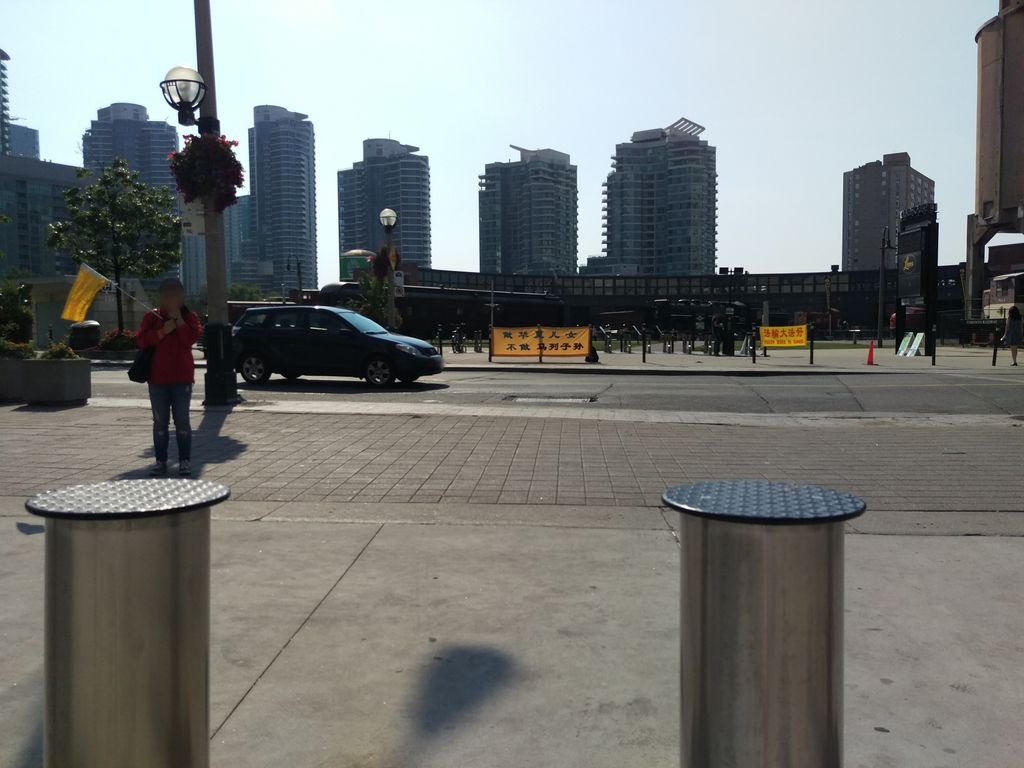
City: toronto